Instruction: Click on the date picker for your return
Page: home
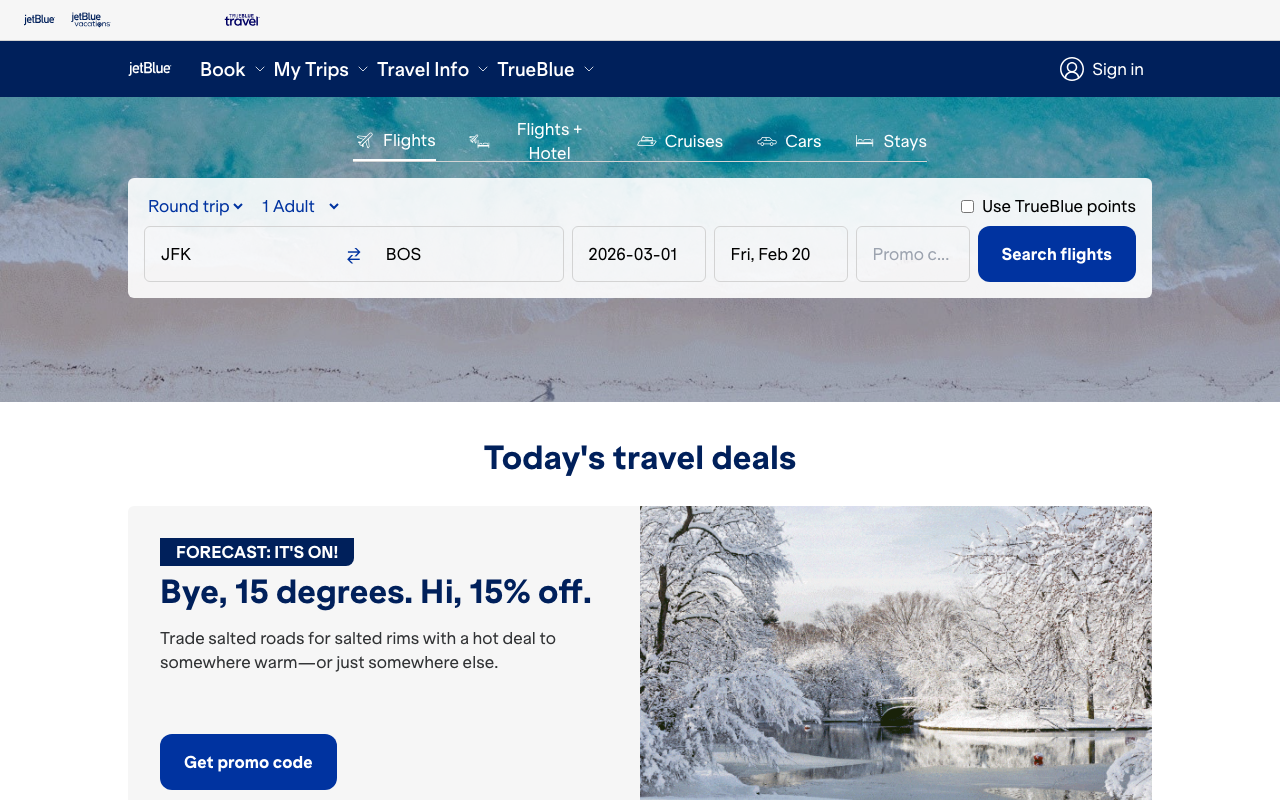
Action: click